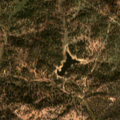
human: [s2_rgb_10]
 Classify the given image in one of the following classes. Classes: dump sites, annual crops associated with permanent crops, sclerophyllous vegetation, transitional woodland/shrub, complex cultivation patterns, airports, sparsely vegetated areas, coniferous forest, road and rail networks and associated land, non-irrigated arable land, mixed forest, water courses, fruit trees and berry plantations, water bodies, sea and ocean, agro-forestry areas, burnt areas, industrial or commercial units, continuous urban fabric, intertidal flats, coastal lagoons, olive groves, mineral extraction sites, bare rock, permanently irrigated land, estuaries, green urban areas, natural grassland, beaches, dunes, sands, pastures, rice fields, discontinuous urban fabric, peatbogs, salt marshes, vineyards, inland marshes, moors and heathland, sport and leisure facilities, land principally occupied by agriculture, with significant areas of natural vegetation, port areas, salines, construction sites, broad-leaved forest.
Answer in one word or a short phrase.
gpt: agro-forestry areas